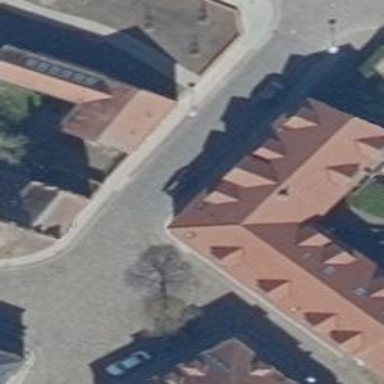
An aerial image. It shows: Residential road with sidewalks on both sides.